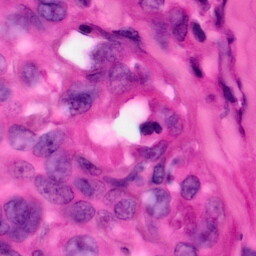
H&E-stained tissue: Pancreatic